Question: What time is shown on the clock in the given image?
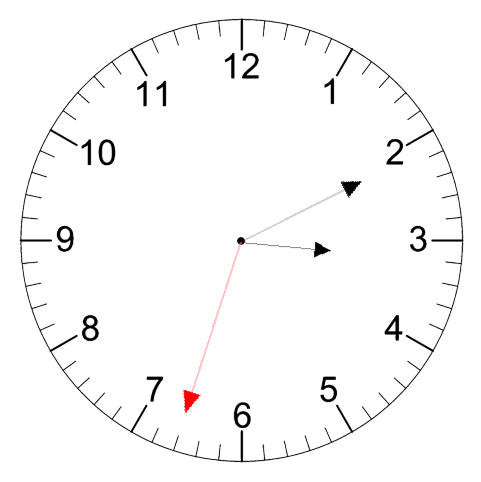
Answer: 03:10:33